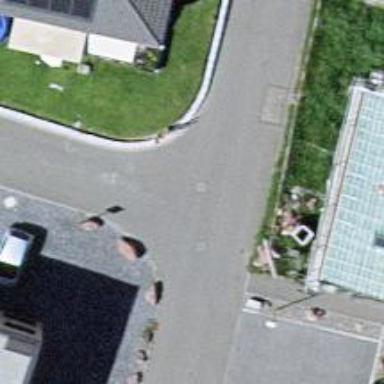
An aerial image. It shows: Residential road with unpaved surface.